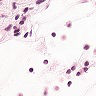
Metastatic tissue present: no